Question: What is one function under "Privacy"?
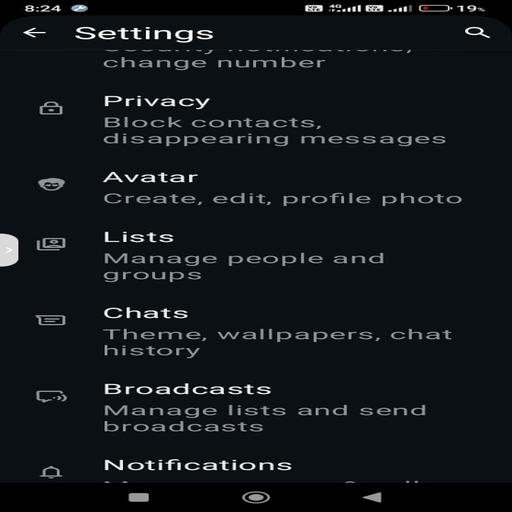
Answer: Block contacts